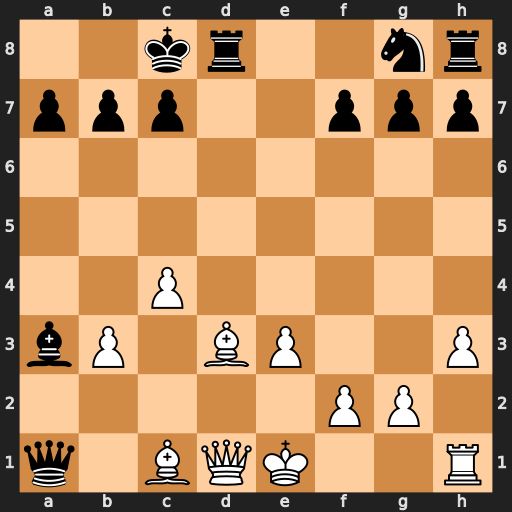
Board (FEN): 2kr2nr/ppp2ppp/8/8/2P5/bP1BP2P/5PP1/q1BQK2R
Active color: w
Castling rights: K
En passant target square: -
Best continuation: Bf5+ Rd7 Qxd7+ Kb8 Qc8#